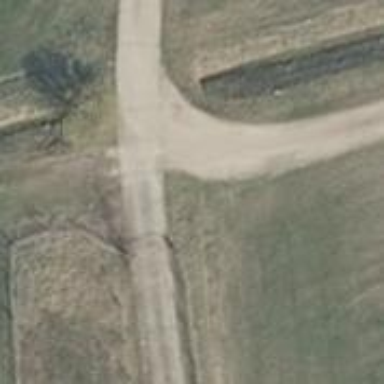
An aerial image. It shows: Paved track with grade1 quality.